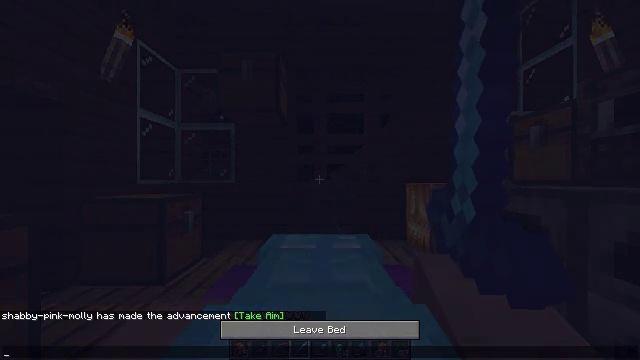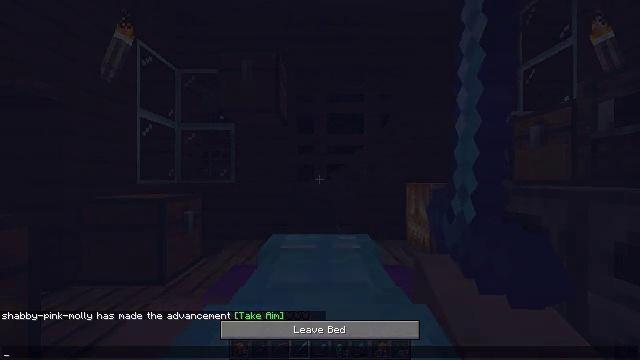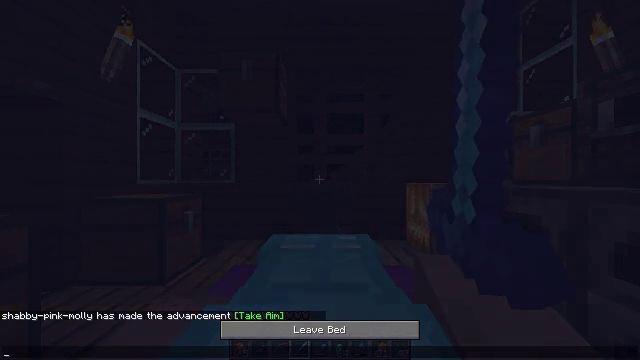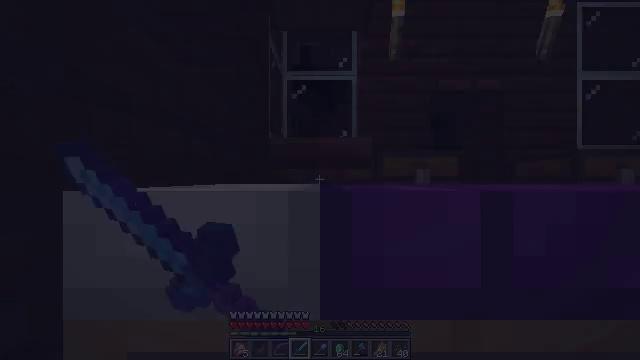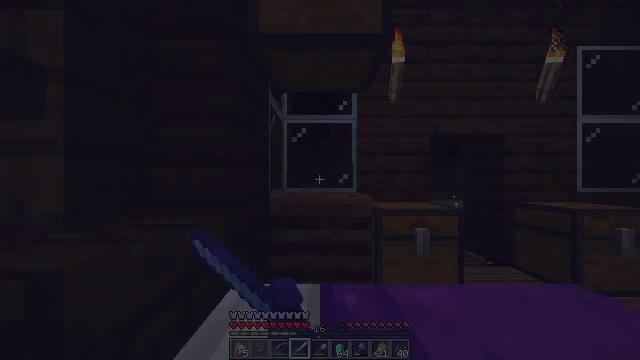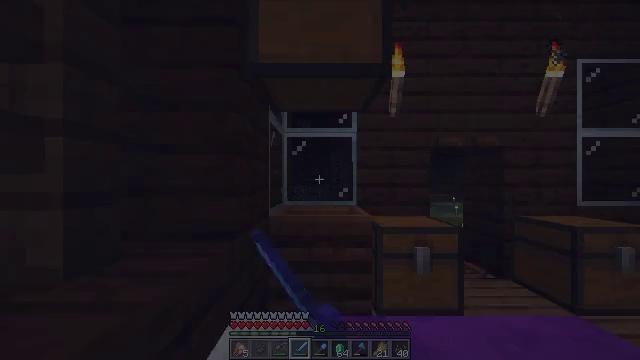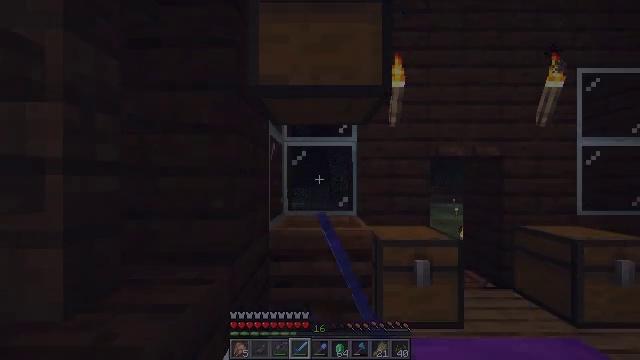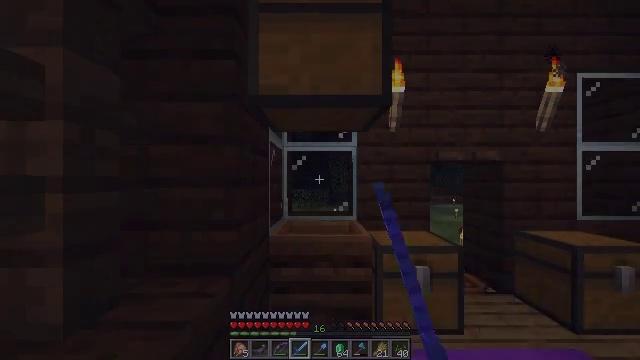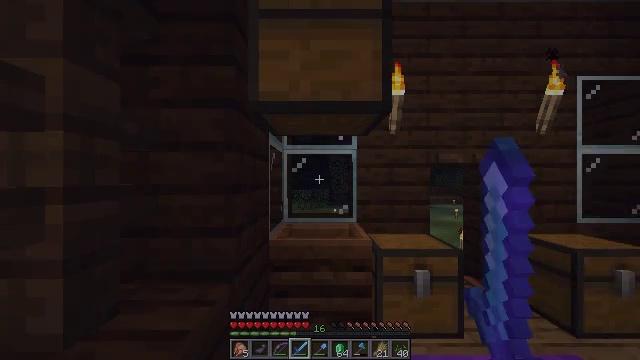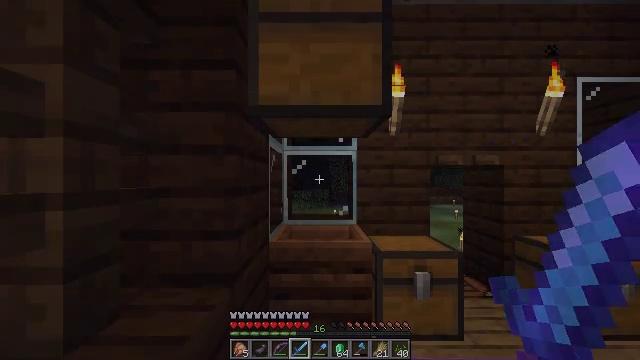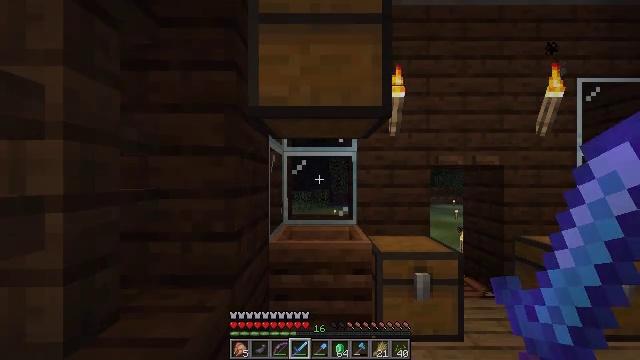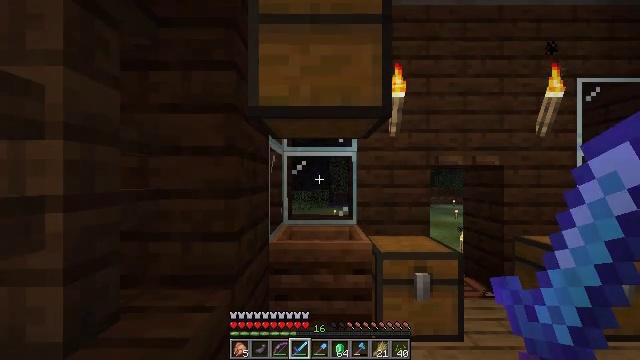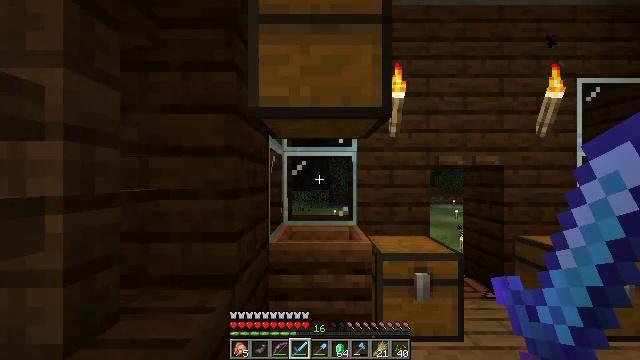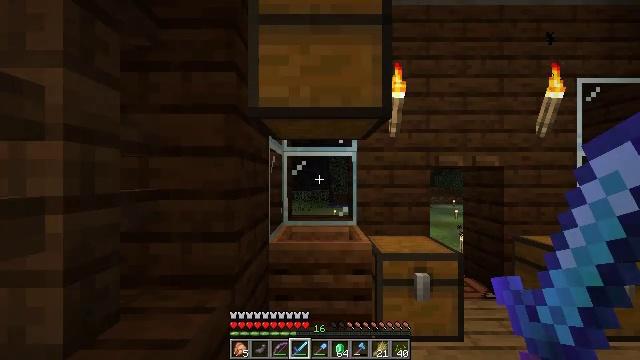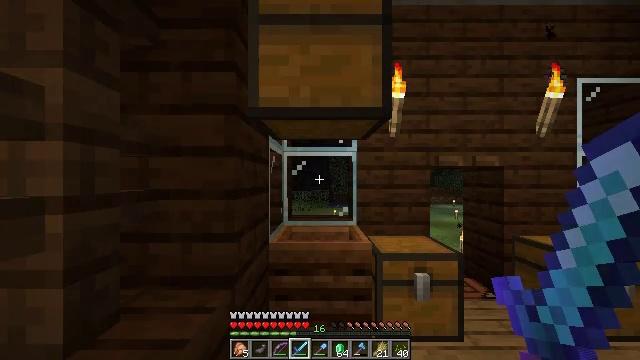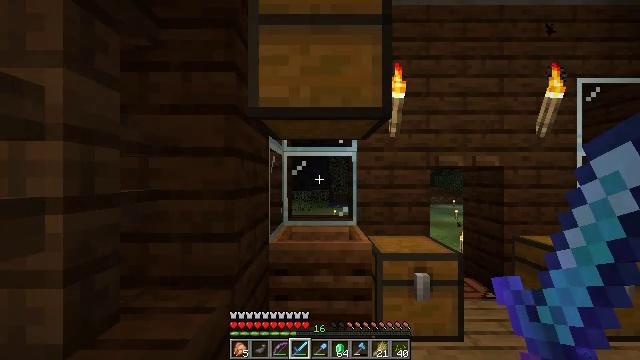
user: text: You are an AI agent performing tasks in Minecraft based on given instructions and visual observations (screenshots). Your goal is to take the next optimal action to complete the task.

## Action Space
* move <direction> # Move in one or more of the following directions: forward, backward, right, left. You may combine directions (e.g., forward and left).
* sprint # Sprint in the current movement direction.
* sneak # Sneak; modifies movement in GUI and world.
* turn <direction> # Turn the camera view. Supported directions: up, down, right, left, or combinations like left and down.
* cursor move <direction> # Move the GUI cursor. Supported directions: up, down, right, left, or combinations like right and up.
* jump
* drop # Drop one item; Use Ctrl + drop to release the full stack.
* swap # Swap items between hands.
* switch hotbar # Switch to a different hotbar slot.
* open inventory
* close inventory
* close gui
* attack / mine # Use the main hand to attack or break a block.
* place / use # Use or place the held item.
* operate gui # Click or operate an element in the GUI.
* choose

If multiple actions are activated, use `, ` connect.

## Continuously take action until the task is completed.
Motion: motion action
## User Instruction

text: Destroy the spruce leaves to get sticks and saplings.
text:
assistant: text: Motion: no_op
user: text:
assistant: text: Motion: no_op
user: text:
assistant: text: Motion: no_op
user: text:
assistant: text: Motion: close gui
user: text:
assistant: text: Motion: no_op
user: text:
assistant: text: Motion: no_op
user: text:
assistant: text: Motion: no_op
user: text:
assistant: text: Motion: no_op
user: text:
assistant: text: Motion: no_op
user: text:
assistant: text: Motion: no_op
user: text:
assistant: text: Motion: no_op
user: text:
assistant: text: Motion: no_op
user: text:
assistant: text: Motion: no_op
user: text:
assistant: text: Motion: no_op
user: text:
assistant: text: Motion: no_op
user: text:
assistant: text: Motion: no_op
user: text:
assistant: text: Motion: no_op
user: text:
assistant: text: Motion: no_op
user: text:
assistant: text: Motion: no_op
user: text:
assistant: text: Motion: no_op
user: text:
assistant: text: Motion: no_op
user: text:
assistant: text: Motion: no_op
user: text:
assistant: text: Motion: no_op
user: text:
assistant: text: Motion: no_op
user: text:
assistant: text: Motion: no_op
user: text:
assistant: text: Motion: no_op
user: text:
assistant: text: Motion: no_op
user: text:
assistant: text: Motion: no_op
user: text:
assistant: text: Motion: no_op
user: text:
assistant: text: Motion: no_op